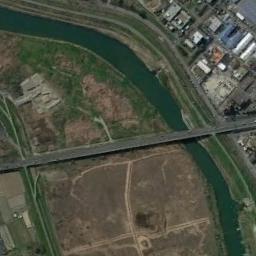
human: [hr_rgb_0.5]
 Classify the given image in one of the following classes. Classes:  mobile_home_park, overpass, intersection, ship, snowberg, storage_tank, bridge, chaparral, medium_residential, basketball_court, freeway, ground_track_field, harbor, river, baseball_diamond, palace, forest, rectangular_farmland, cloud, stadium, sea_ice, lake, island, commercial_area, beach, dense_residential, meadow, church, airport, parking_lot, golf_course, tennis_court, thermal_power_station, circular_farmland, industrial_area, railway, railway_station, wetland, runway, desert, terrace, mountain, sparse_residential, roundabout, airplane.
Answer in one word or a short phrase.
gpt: bridge